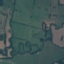
Land use / land cover class: Pasture